Field crop: maize
Growth stage: 2
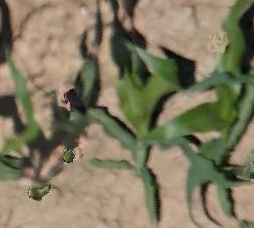
Species: maize